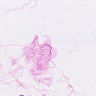
Metastatic tissue present: no